Question: I am using FullCalendar from angular primeng but it is giving me an error:
> "Cannot find module '@fullcalendar/angular' or its corresponding type
declarations" after import it into app-module.
I have attached a screenshot.

I want to use FullCalender in my angular project. I have run a
command :
'''
npm install @fullcalendar/core @fullcalendar/list @fullcalendar/timegrid @fullcalendar/interaction.
'''
and after that I am trying to import it in app-module but is giving an error. Is there anything that I have missed in my code. I am referring <URL> for demo and going step by step.
I have got some solutions on Internet but not working -
I have tried command: 'npm install fullcalendar@4.0.0-alpha.2 --save'
I think something else is there that I don't know. Please help
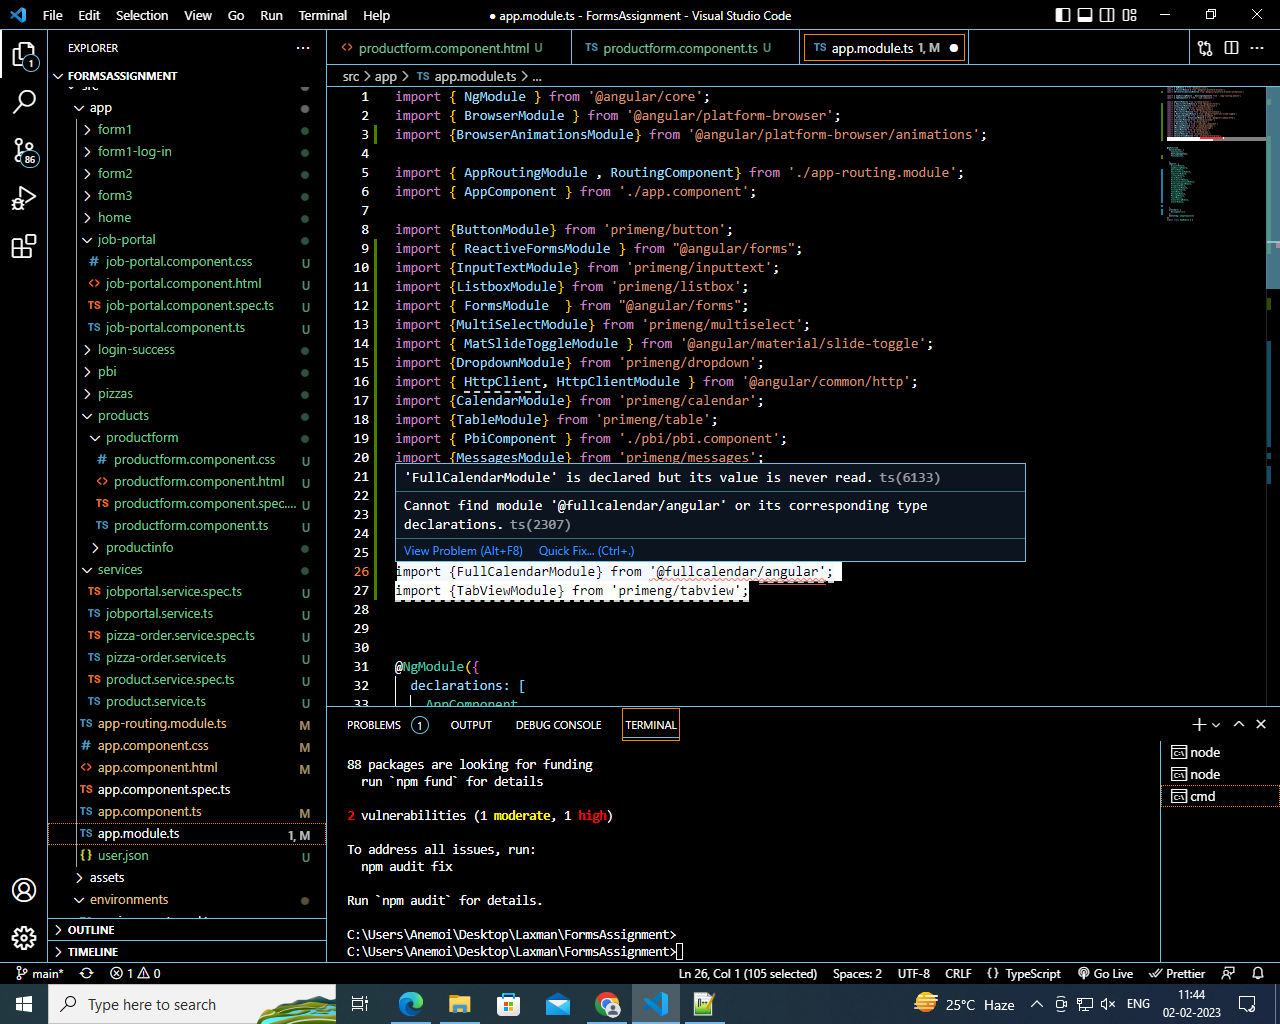
Answer: The error message is actually quite helpful this time - you really are missing the '@fullcalendar/angular' package.
Run this in the command line:
'''
npm install @fullcalendar/core @fullcalendar/list @fullcalendar/timegrid @fullcalendar/interaction @fullcalendar/angular
'''
I simply added '@fullcalendar/angular' at the end.